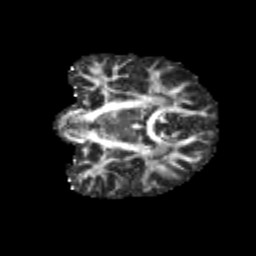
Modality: FA
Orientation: coronal
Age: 13
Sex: male
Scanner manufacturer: siemens
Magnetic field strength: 3 T
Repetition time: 3.8 s
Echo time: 0.07 s